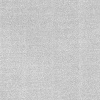
Atmospheric dust classification: dusty